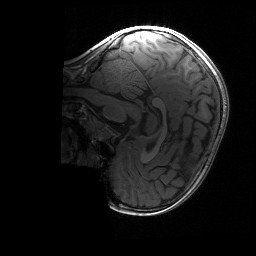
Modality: T1w
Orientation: sagittal
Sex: male
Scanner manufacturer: siemens
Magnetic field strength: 3 T
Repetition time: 1.9 s
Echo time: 0.00243 s